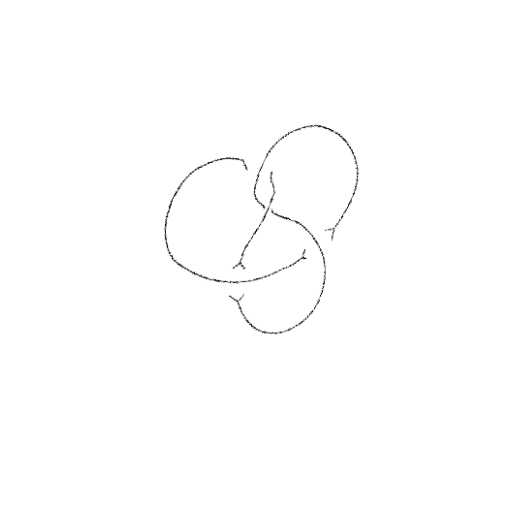
Crossing number: 4